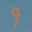
Label: 9